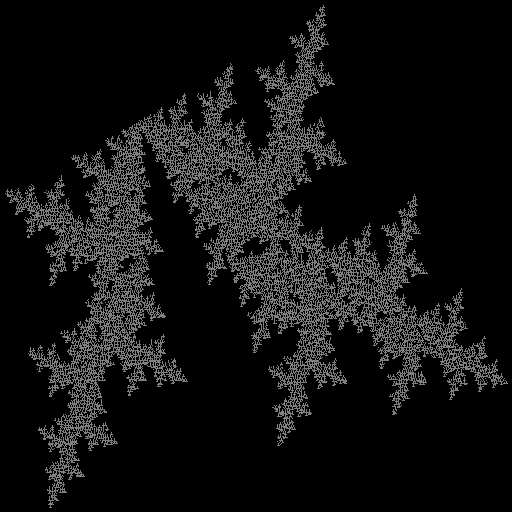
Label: a3